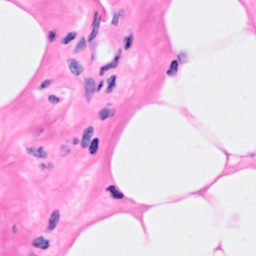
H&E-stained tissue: Breast